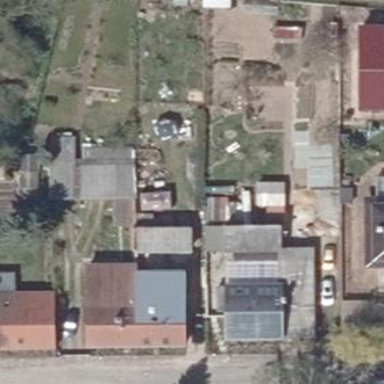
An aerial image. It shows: Garden area designated for leisure land.